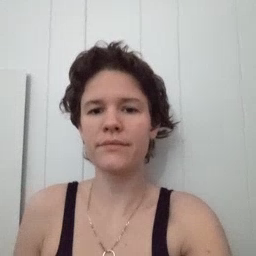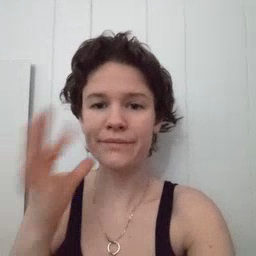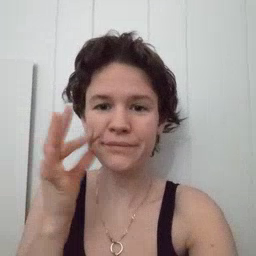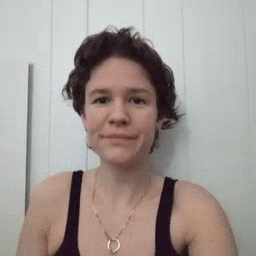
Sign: cat